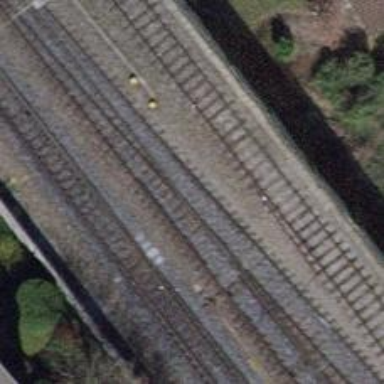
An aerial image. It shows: Rail siding with electrified contact lines for trains.